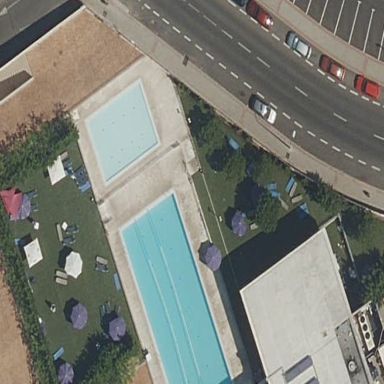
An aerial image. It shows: Swimming pool located in leisure land.